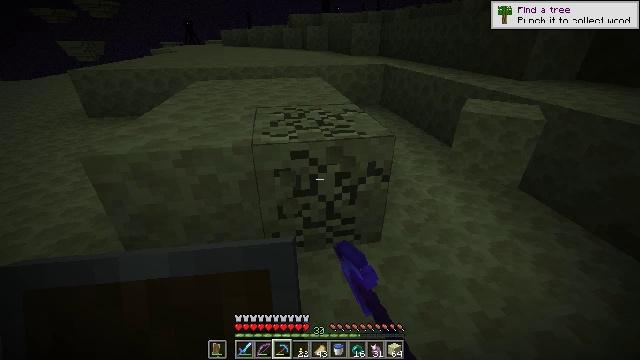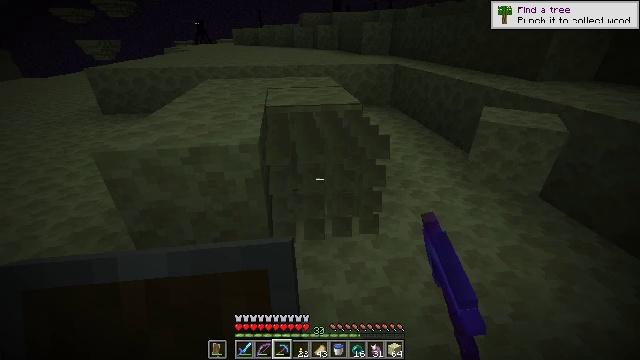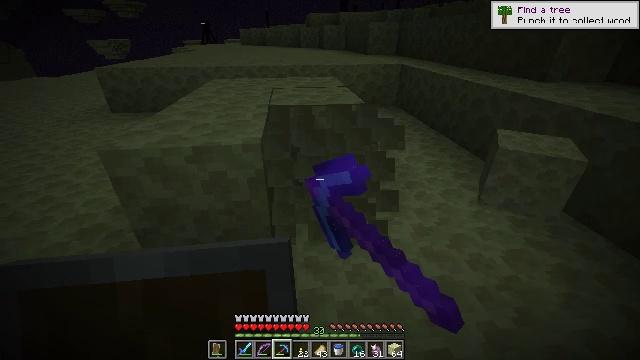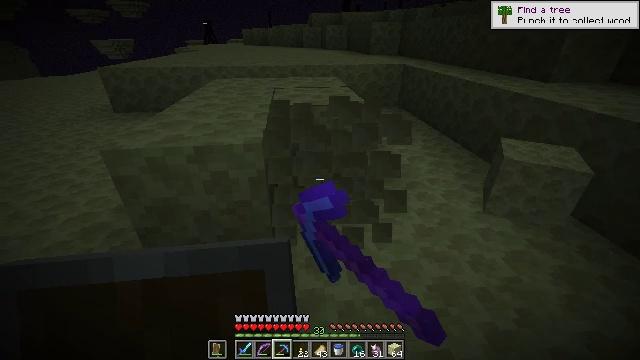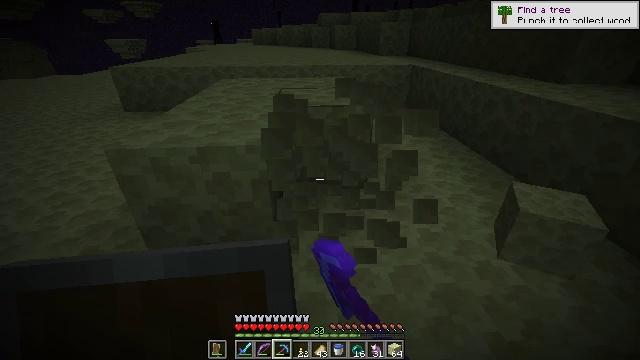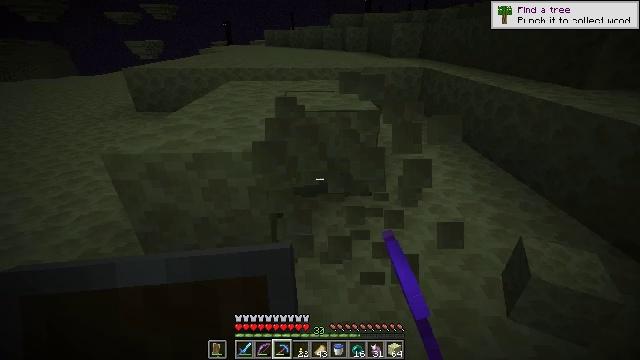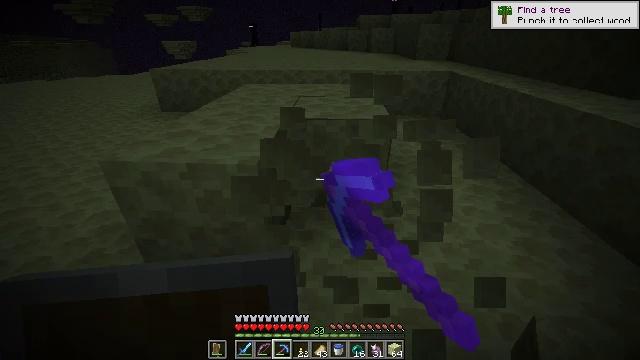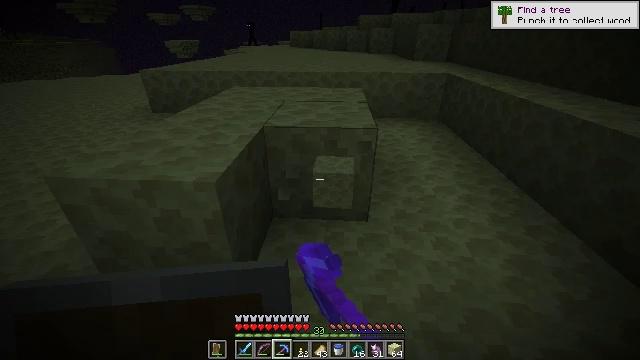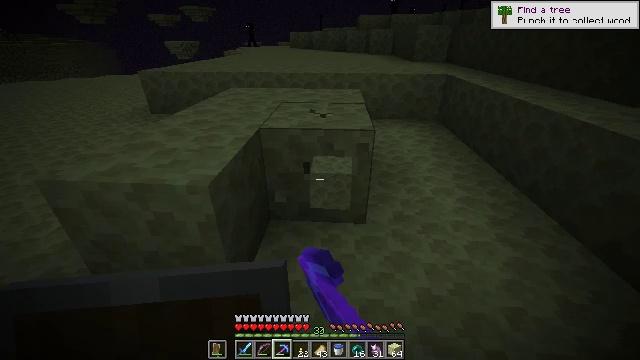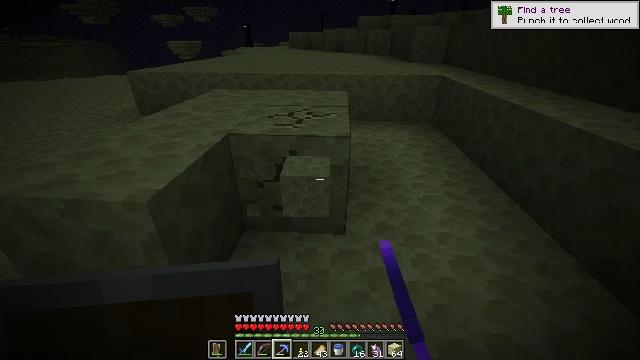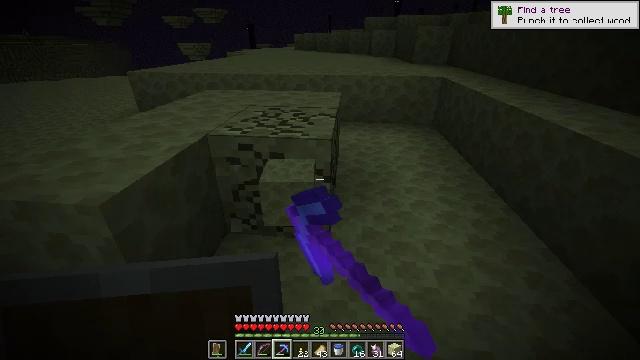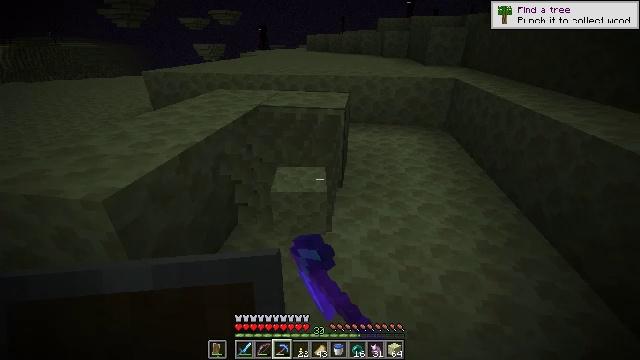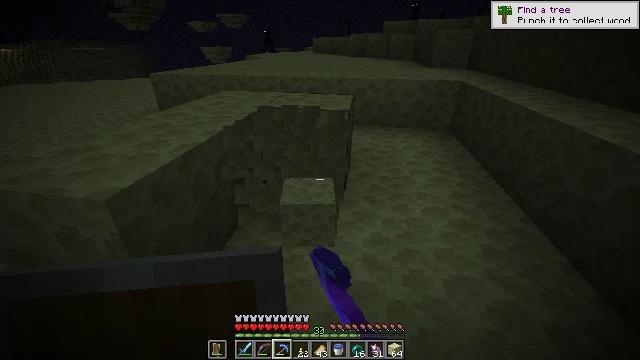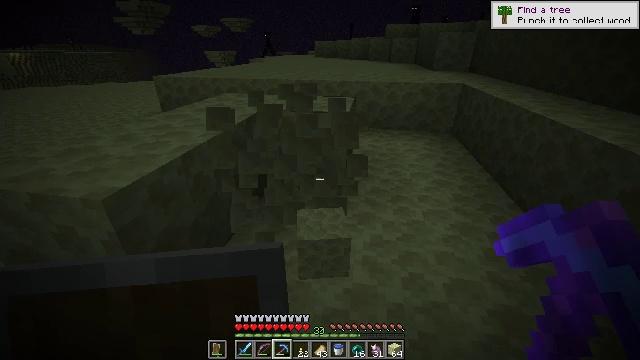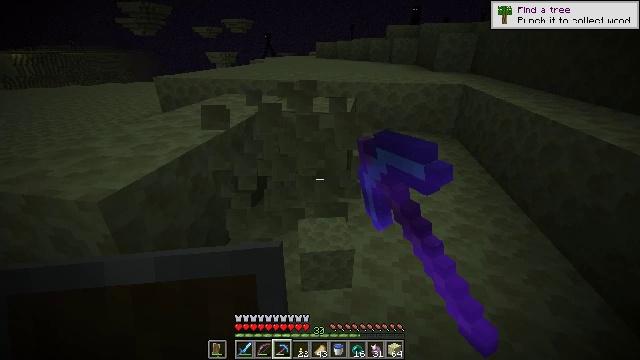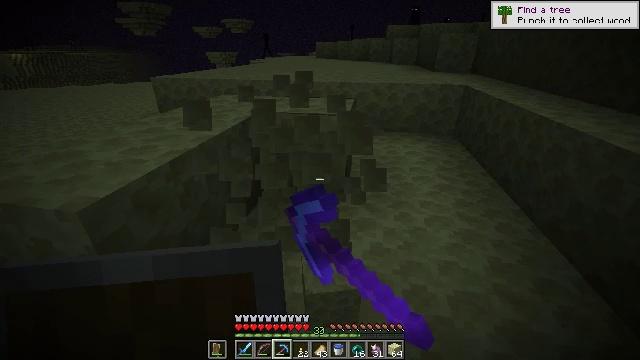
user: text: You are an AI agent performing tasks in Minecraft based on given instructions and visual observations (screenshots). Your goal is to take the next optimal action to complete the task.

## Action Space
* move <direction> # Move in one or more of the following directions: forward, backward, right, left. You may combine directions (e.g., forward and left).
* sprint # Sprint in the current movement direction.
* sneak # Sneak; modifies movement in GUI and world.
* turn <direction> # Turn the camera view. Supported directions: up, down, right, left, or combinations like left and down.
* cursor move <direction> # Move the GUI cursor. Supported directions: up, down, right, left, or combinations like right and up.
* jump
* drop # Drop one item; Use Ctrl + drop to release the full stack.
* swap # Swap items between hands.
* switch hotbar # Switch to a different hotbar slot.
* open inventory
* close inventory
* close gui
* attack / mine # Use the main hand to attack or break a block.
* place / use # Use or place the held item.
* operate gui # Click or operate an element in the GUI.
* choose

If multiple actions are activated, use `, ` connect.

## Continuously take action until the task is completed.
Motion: motion action
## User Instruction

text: Gather end stone from the End.
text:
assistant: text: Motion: turn left, attack / mine
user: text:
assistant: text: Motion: turn left, attack / mine
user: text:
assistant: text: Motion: attack / mine
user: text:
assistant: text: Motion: move forward and move right, turn left, attack / mine
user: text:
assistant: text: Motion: move forward and move right, turn left, attack / mine
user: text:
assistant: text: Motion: move forward and move right, turn left, attack / mine
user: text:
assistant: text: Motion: move forward and move right, attack / mine
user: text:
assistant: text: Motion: move forward and move right, attack / mine
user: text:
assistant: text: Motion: move right, attack / mine
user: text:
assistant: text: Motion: turn left, attack / mine
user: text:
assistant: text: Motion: turn left, attack / mine
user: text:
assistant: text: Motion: turn left, attack / mine
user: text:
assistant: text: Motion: attack / mine
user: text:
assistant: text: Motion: move forward, attack / mine
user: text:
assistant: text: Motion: move forward and move right, attack / mine
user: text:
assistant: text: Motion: move forward and move right, attack / mine
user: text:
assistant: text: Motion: move forward and move right, turn left, attack / mine
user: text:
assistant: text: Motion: move forward and move right, attack / mine
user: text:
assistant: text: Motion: move forward and move right, attack / mine
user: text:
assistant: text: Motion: move forward and move right, turn left, attack / mine
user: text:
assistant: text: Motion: move forward and move right, turn left and down, attack / mine
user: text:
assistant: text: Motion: move right, turn left and down, attack / mine
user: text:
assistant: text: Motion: attack / mine
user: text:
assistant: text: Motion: attack / mine
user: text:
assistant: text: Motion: attack / mine
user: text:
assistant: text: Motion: attack / mine
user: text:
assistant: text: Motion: turn left, attack / mine
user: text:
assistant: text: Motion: turn left, attack / mine
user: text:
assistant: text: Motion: turn left, attack / mine
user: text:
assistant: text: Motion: attack / mine